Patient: sex F, age 40
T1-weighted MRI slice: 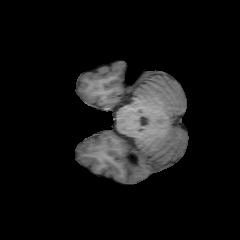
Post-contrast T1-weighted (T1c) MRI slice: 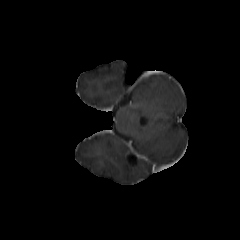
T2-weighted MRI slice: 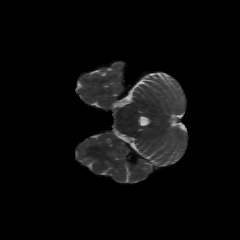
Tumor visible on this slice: no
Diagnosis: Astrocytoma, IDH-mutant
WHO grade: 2